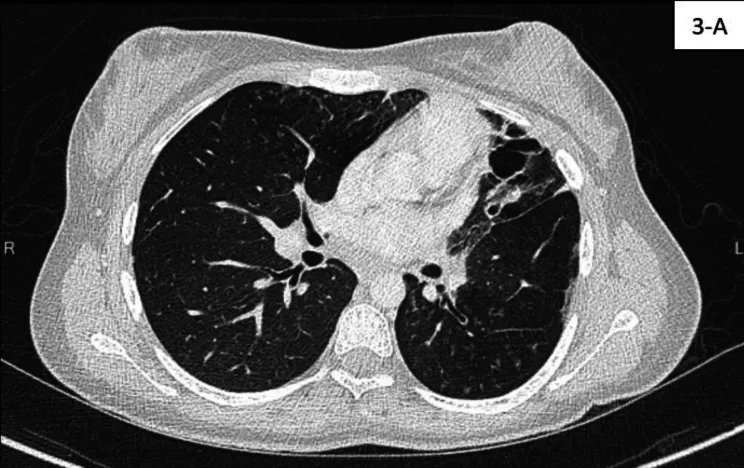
CT chest findings of the younger sister. . A: CT chest, axial view, lung window.
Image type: radiology (ct)